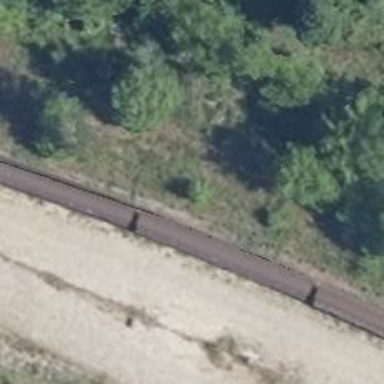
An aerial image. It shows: Abandoned railway.